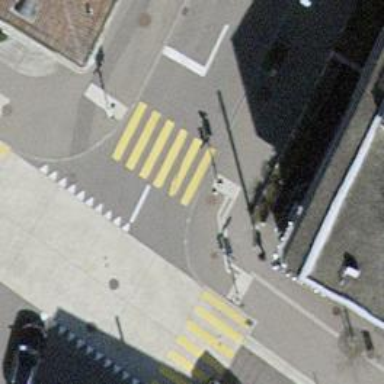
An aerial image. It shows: Kerb barrier.